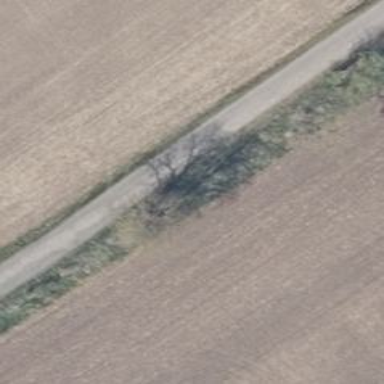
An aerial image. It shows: Deciduous tree with broadleaved leaves.